Aerial crown-view tile of a tropical tree (Barro Colorado Island, Panama), acquired 20241014:
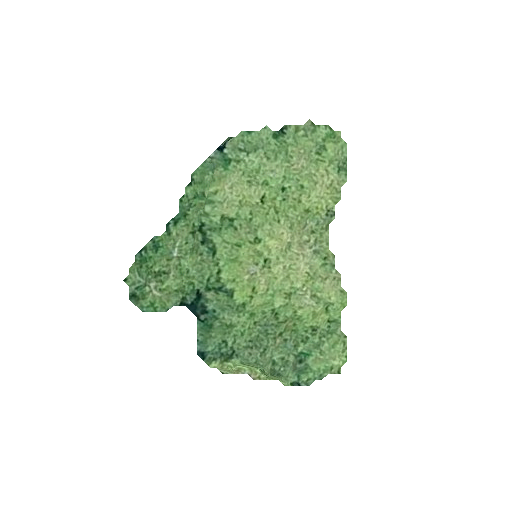
Species: Quararibea stenophylla
GBIF accepted scientific name: Quararibea stenophylla
Crown area: 61.976 m²